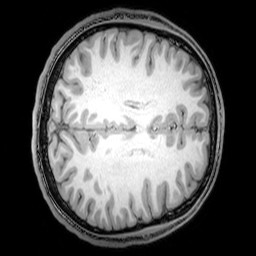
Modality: T1w
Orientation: axial
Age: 21
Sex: male
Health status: healthy
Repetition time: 0.081 s
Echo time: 0.037 s